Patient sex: M
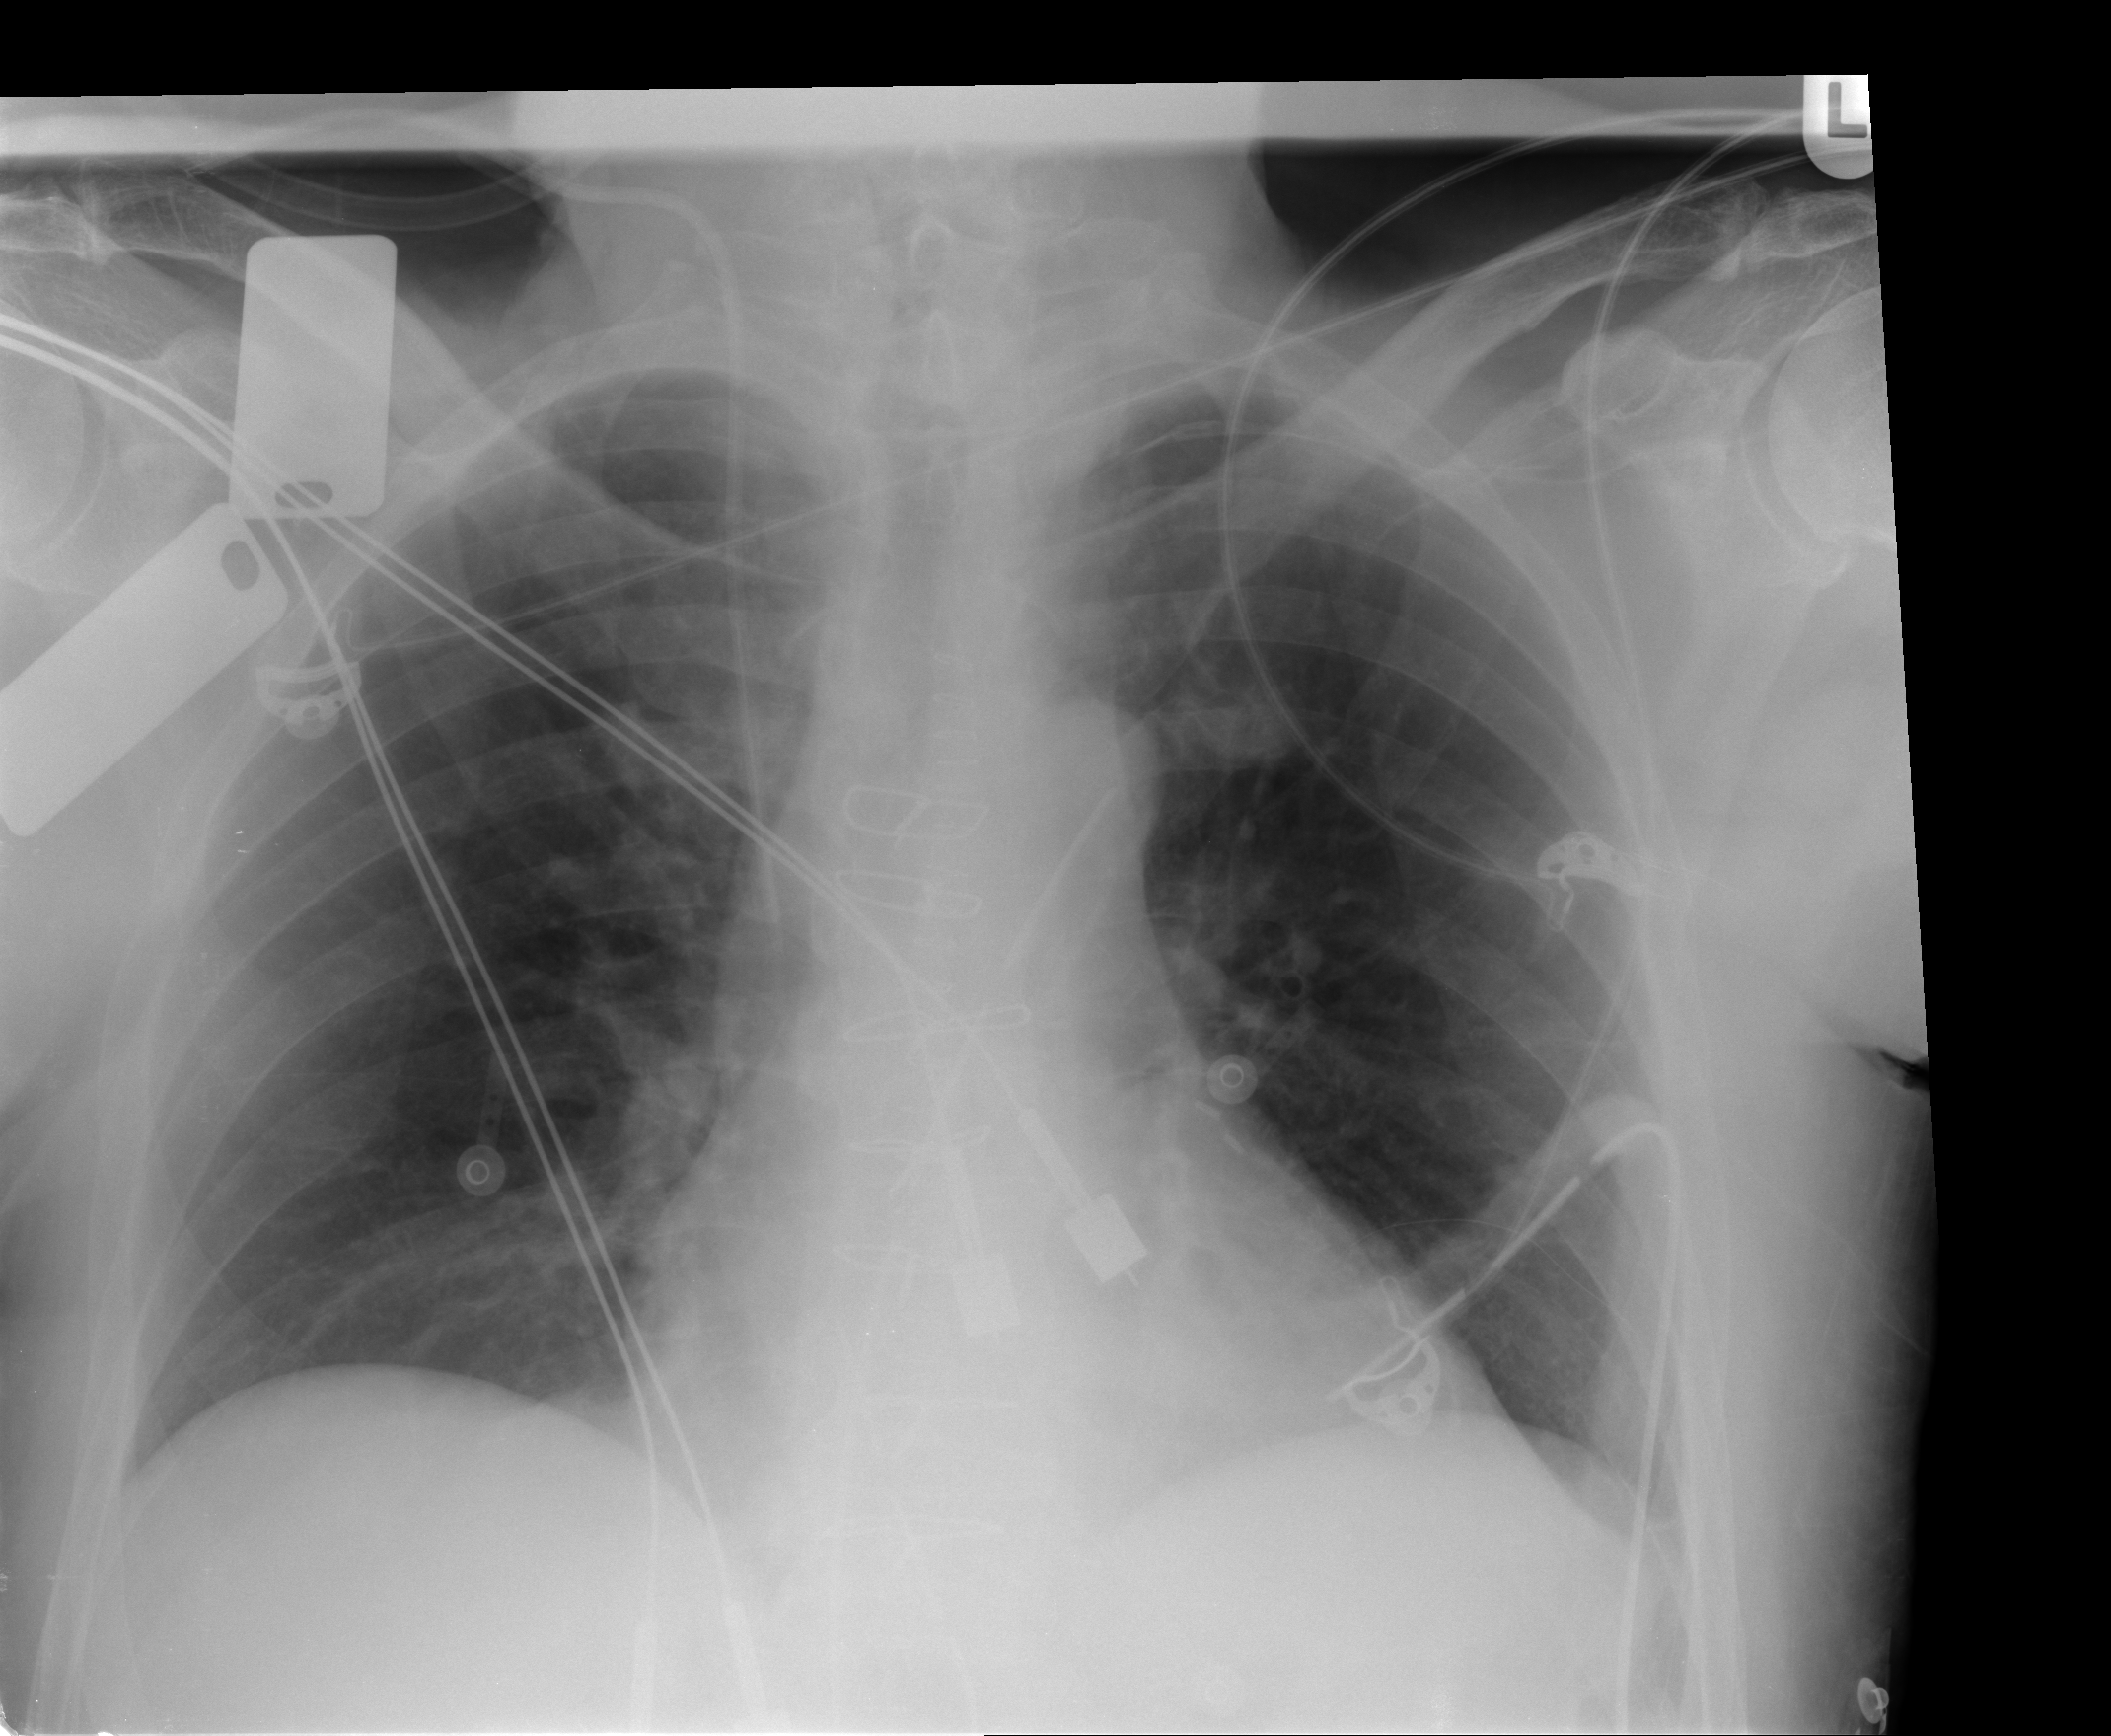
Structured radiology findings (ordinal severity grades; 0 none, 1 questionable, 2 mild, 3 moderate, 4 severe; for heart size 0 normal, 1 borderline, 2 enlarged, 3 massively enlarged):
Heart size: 0
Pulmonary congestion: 0
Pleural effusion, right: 0
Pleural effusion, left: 0
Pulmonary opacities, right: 0
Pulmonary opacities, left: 0
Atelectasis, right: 0
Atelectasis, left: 2